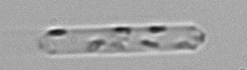
Label: Cerataulina_pelagica